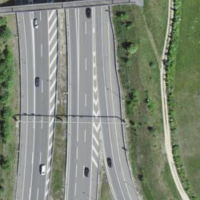
EUNIS habitat code: 57
Species observed at this site:
Prunus spinosa